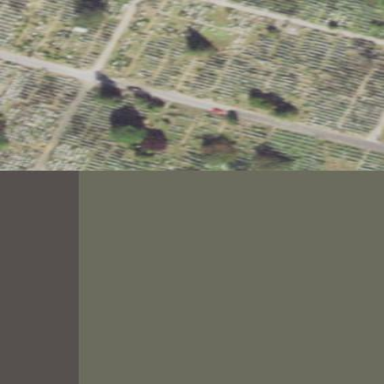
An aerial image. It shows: Sector within cemetery.